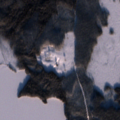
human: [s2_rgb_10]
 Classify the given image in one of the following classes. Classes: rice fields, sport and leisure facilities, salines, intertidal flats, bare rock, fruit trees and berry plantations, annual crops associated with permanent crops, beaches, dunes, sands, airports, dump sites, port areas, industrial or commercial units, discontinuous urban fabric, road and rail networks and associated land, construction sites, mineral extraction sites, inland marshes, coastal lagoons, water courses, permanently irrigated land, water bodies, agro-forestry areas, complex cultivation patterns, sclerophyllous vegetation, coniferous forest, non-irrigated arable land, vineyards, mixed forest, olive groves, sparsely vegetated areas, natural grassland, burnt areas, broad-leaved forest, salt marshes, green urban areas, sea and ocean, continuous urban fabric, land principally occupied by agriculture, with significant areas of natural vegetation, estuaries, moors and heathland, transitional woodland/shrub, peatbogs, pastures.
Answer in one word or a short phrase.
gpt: coniferous forest, peatbogs, water bodies